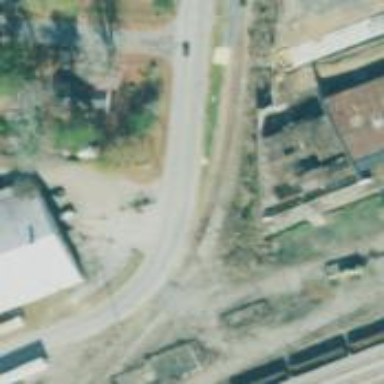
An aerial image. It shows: Abandoned railway spur.